Question: Problem screenshot:

How to align the right column of the table to be all aligned especially the . row and .
'''
.formstyled {
width:70%;
margin-left:5%;
}
.formstyled input[type=text],input[type=password],textarea,select {
width:100%;
padding-left:3px;
border: 2px solid #dadada;
border-radius: 5px;
}
.formstyled select {
-webkit-appearance:none;
-moz-appearance:none;
appearance:none;
background: url('arrow.png') no-repeat;
background-position:98% -1px;
background-color:white;
}
.formstyled input[type=text]:focus,input[type=password]:focus,textarea:focus,select:focus {
outline: none;
border-color: #9ecaed;
box-shadow: 1px 1px 8px #b2d9f9;
}
::-webkit-input-placeholder {
text-align:center;
font-style:italic;
font-size:smaller;
opacity:0.4;
color: #999;
}
.formstyled input[type=submit],input[type=reset] {
width:65px;
height:25px;
background: linear-gradient(to bottom, rgba(149,149,149,1) 0%,rgba(13,13,13,1) 32%,rgba(1,1,1,1) 40%,rgba(10,10,10,1) 48%,rgba(78,78,78,1) 77%,rgba(56,56,56,1) 87%,rgba(27,27,27,1) 100%); /* W3C */
border:none;
border-top:1px #219fe8 solid;
border-bottom:2px #219FE8 solid;
border-radius:15px;
cursor:pointer;
color:#F6F6E8;
font-family:Raleway;
font-size:smaller;
letter-spacing:1px;
}
'''
Besides that, any idea on how to decorate the table for my assignment? :\ kind of lost of ideas.. Well, sorta.
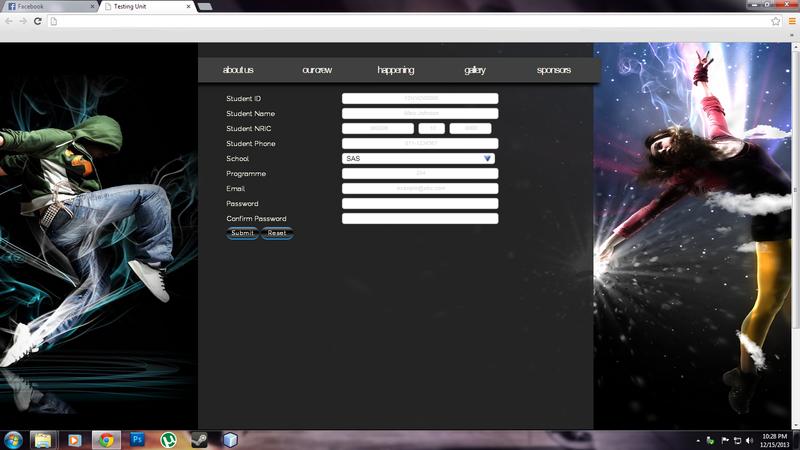
Answer: I would suggest a 4 column layout for this.
The problem is in your and rows, not fully taking up the space in the table column, correct?
1st column is your field names.
2nd column (INPUT and SELECT tags) should have column span of 3 except for Student NRIC. Student NRIC should have a tag for each INPUT. Define widths for these 3 tags.
Lastly, create CSS that matches your INPUT and SELECT tags to make their width 100%.
Sample code as a basic illustration/prototype (<URL>:
'''
<style>
INPUT, SELECT {
width:100%;
}
.field-title {
width:100px;
}
</style>
<table style="width:500px;">
<tr>
<td class="field-title">
Student Name
</td>
<td colspan="3">
<input name="student_name" />
</td>
</tr>
<td class="field-title">
Student NRIC
</td>
<td style="width:200px">
<input name="student_nric_1" />
</td>
<td style="width:50px;">
<input name="student_nric_2" />
</td>
<td style="width:150px;">
<input name="student_nric_3" />
</td>
</tr>
</table>
'''